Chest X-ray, PA view. Patient: 61 years old, sex M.
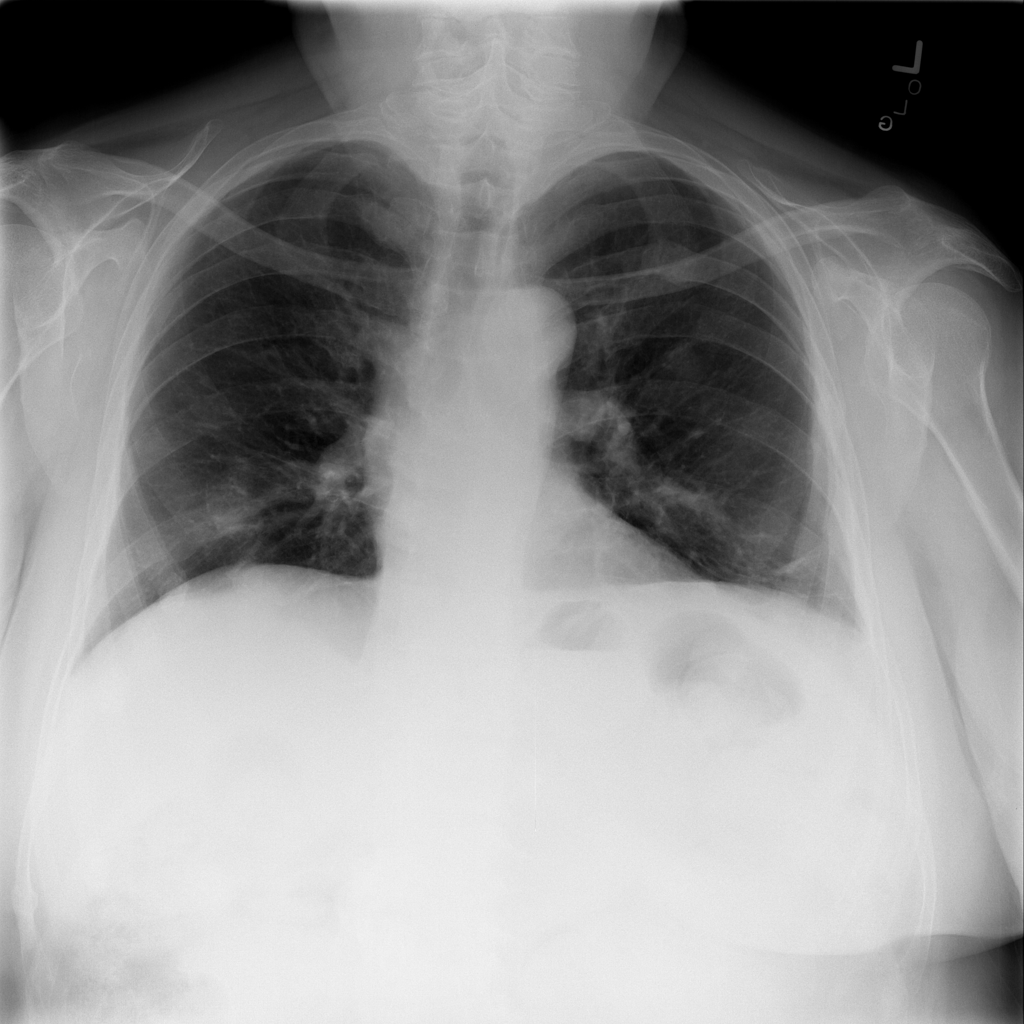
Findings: No Finding